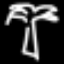
Label: palm tree